Question: I'm using 11 g express edition, Eclipse Juno, Java 6
Oracle is up and running even tried shutdown immediate and startup but didn't get SID listener error
'''
<?xml version="1.0" encoding="UTF-8"?>
<persistence version="2.0" xmlns="http://java.sun.com/xml/ns/persistence" xmlns:xsi="http://www.w3.org/2001/XMLSchema-instance" xsi:schemaLocation="http://java.sun.com/xml/ns/persistence http://java.sun.com/xml/ns/persistence/persistence_2_0.xsd">
<persistence-unit name="default" transaction-type="RESOURCE_LOCAL">
<provider>org.eclipse.persistence.jpa.PersistenceProvider</provider>
<class>com.crspdemo.Employee</class>
<properties>
<property name="javax.persistence.jdbc.url" value="jdbc:oracle:thin:@localhost:1521:jsfDatabase"/>
<property name="javax.persistence.jdbc.password" value="admin"/>
<property name="javax.persistence.jdbc.driver" value="oracle.jdbc.driver.OracleDriver"/>
<property name="javax.persistence.jdbc.user" value="system"/>
<!--<property name="eclipselink.ddl-generation" value="create-tables"/>-->
</properties>
</persistence-unit>
</persistence>
'''
'''
Caused by: javax.persistence.PersistenceException: Exception [EclipseLink-4002] (Eclipse Persistence Services - 2.2.0.v20110202-r8913): org.eclipse.persistence.exceptions.DatabaseException
'''
Internal Exception: java.sql.SQLException: Listener refused the connection with the following error:

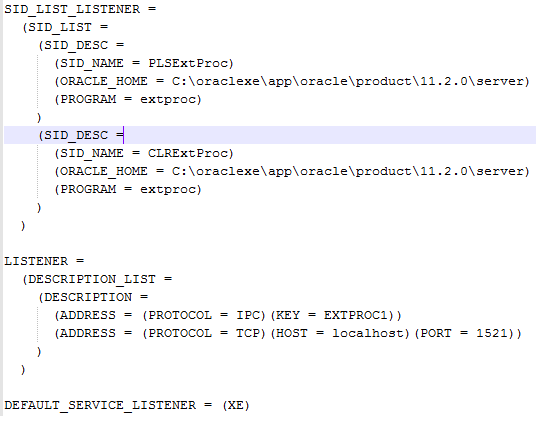
Answer: Try use default SID for XE:
'''
<property name="javax.persistence.jdbc.url" value="jdbc:oracle:thin:@localhost:1521:XE"/>
'''